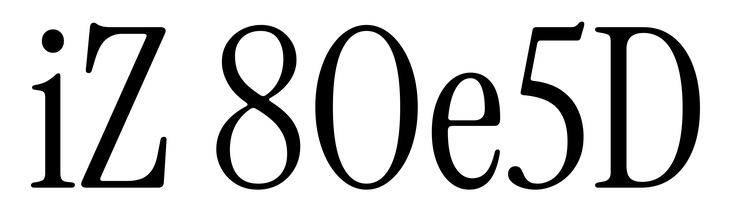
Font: InstrumentSerif-Regular